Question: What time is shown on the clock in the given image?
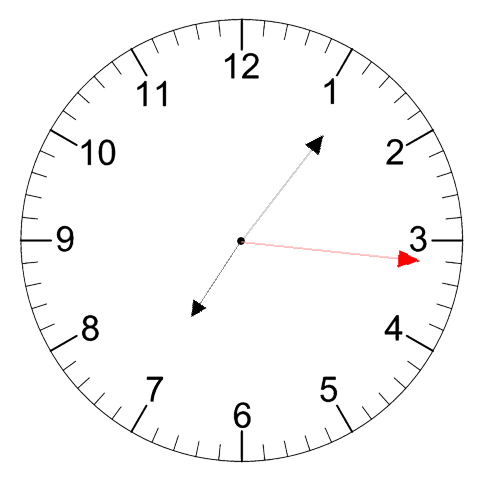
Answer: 07:06:16